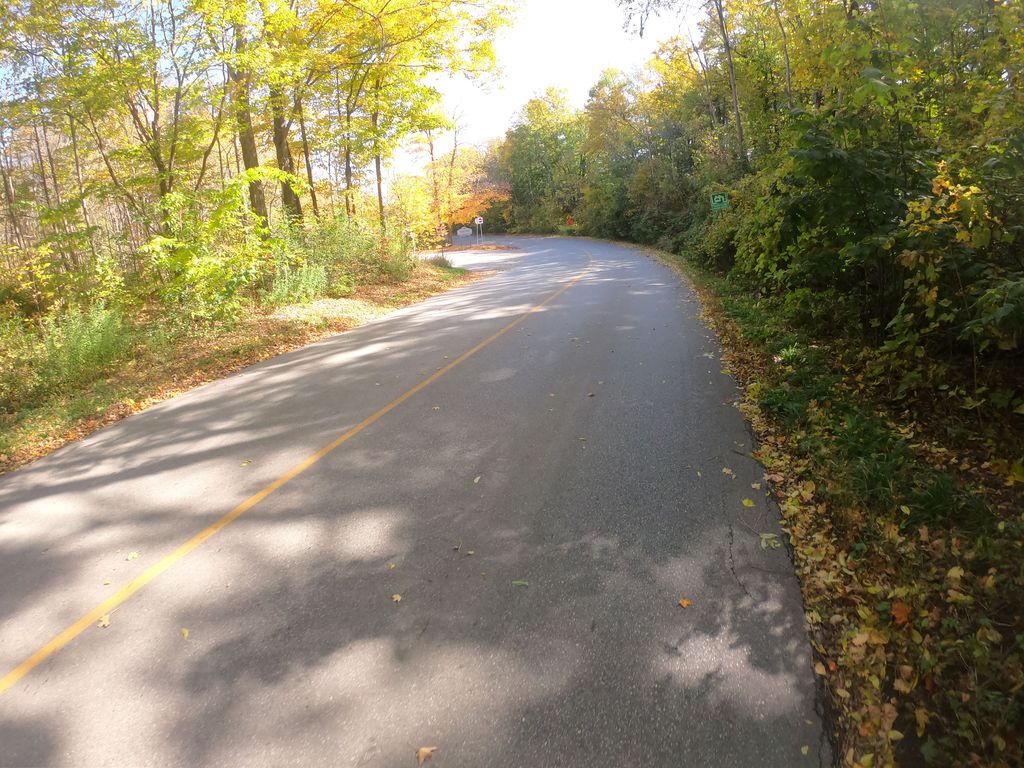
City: kitchener-waterloo